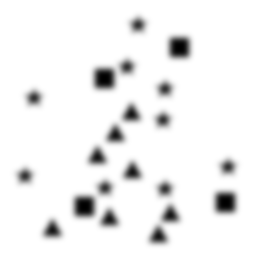
Squares: 4
Triangles: 8
Stars: 9
Total shapes: 21